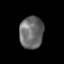
Tissue: skin
Cell type: Myeloid cells
Senescence score: 0.1967
Nuclear area (px): 749
Mean DAPI intensity: 108.144